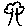
Label: tree